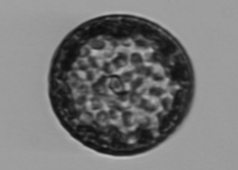
Label: Coscinodiscus